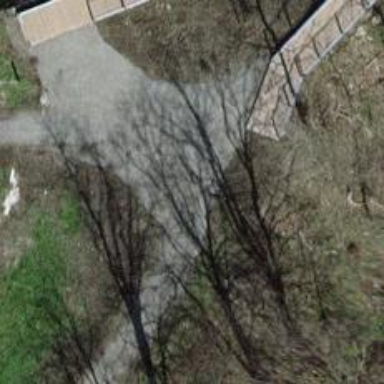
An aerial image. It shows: Gravel path.